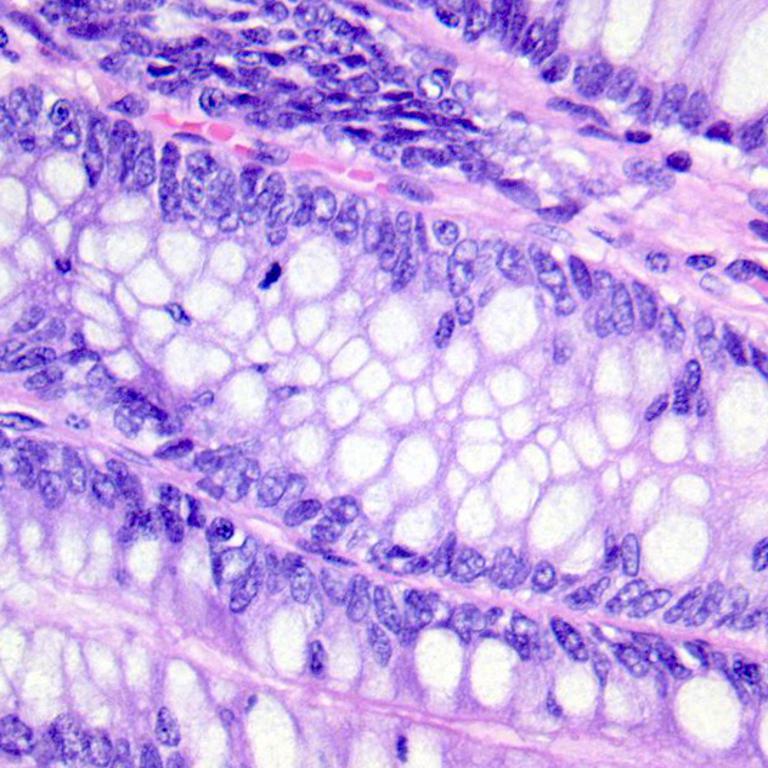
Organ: colon
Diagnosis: benign